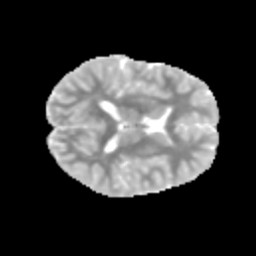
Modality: MD
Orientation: axial
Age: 12
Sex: male
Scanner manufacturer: siemens
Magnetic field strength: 3 T
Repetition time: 3.8 s
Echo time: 0.07 s